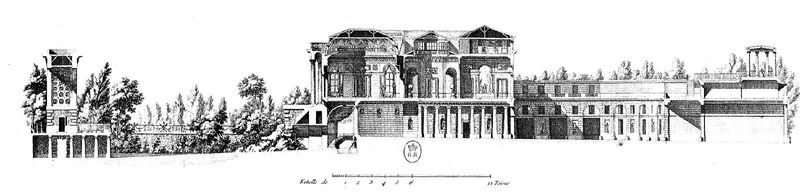
Titel: Hôtel Thélusson
Künstler: Claude Nicolas Ledoux
Standort: Paris, Rue Louis-le-Grand, Hôtel Thélusson (EU - F)
Schlagwörter: bäume, skizze, säule, zeichnung, dach, gebäude, architektur, barock, stein, panorama, druck, schnitt, stempel, entwurf, villa, plan, querschnitt, historisch, aufriss, maßstab, stadtplanung, illustation, arfriss